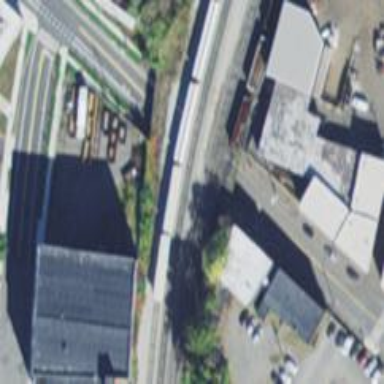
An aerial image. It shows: Railway spur bridge over rail line.